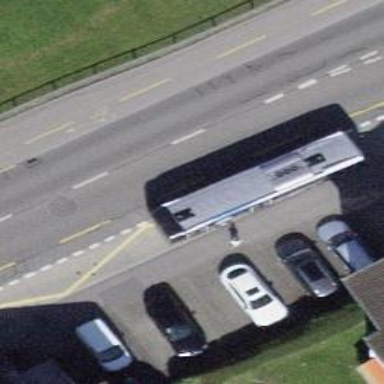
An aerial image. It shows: Bus stop with designated stop position for public transport.